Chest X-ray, PA view. Patient: 49 years old, sex F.
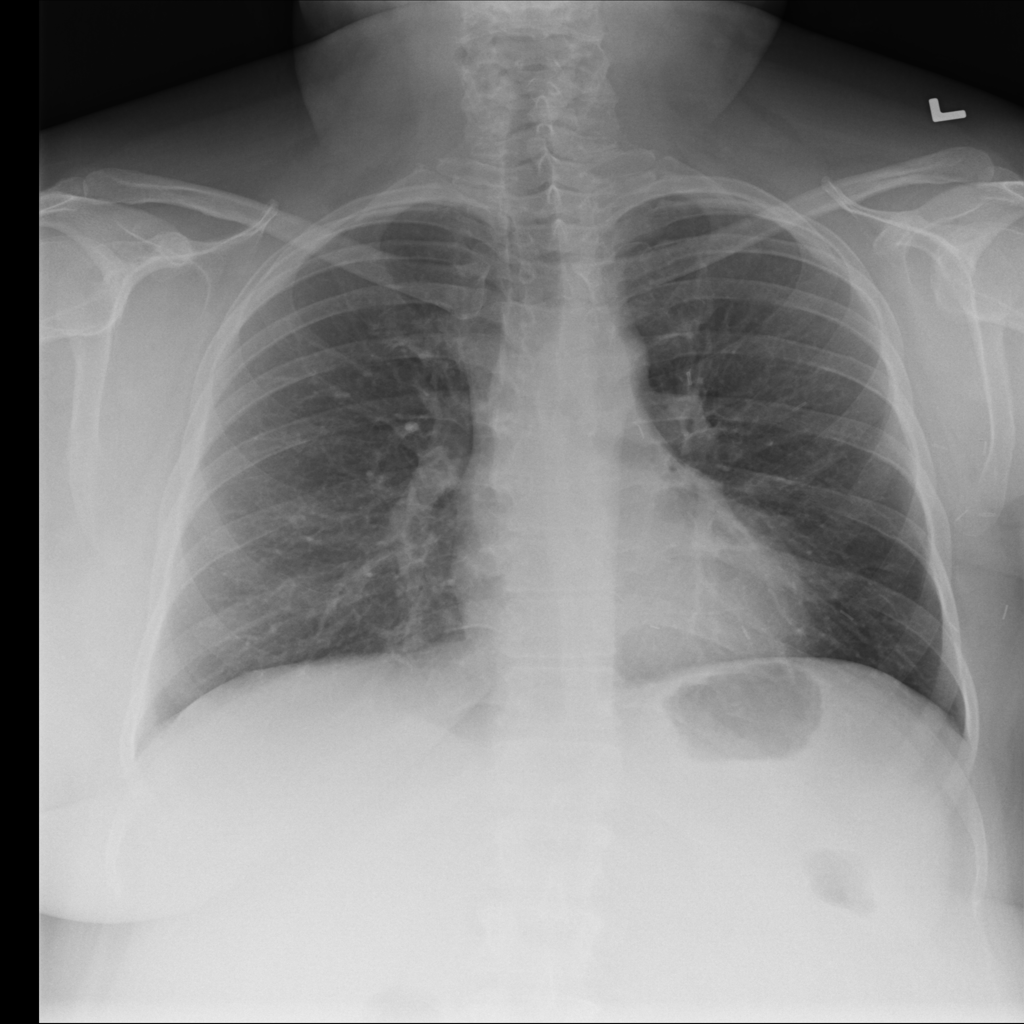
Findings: Atelectasis